Question: I am trying to setup an hotkey in Eclipse Luna. How can I enable my hotkey combination in all views?

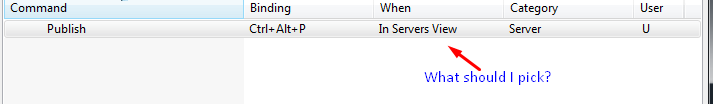
Answer: Set the command scope